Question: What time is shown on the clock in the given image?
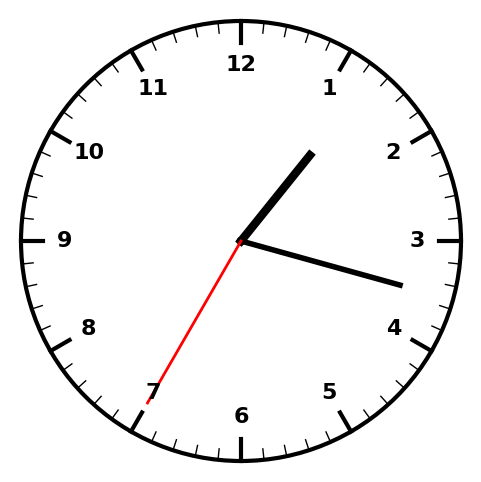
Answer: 01:17:35